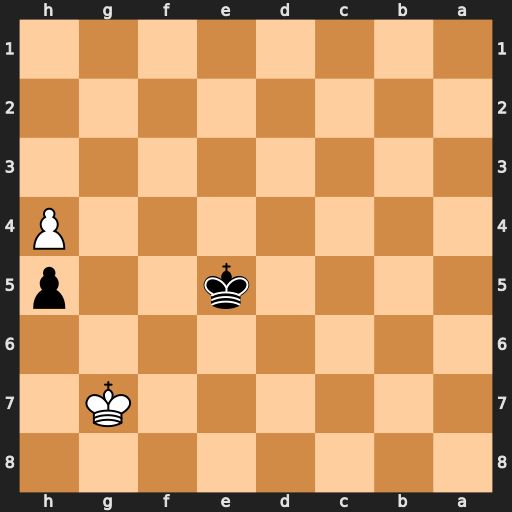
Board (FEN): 8/6K1/8/4k2p/7P/8/8/8
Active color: b
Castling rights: -
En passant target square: -
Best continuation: Kf5 Kf7 Kg4 Ke6 Kxh4